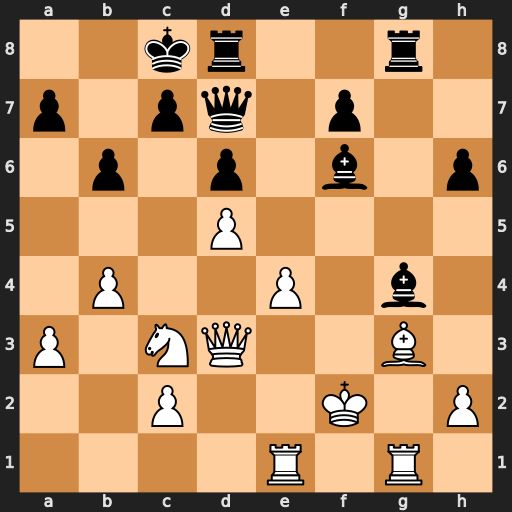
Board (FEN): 2kr2r1/p1pq1p2/1p1p1b1p/3P4/1P2P1b1/P1NQ2B1/2P2K1P/4R1R1
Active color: w
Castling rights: -
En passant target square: -
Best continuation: Qa6+ Kb8 Nb5 Qxb5 Qxb5